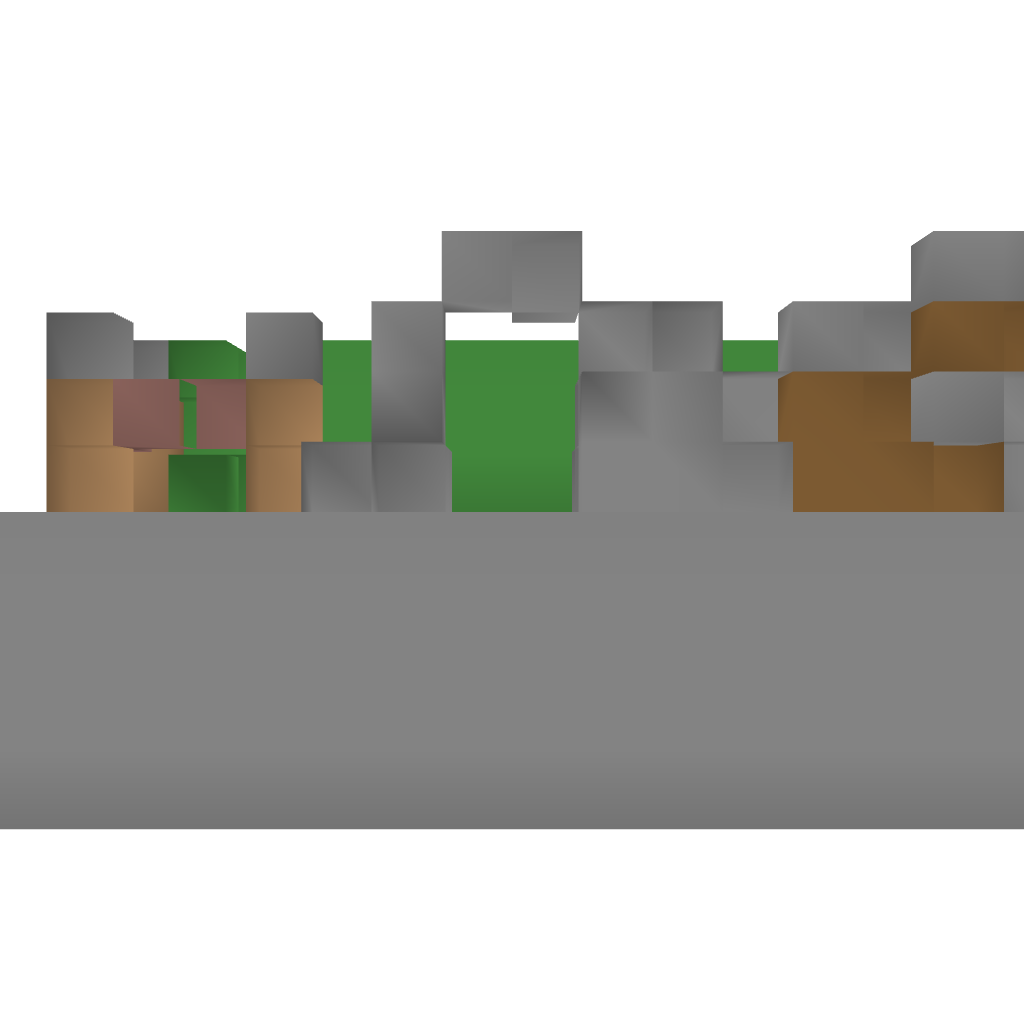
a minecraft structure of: ADVSET #2 The Mini Maze and Cave Entrace bad low quality